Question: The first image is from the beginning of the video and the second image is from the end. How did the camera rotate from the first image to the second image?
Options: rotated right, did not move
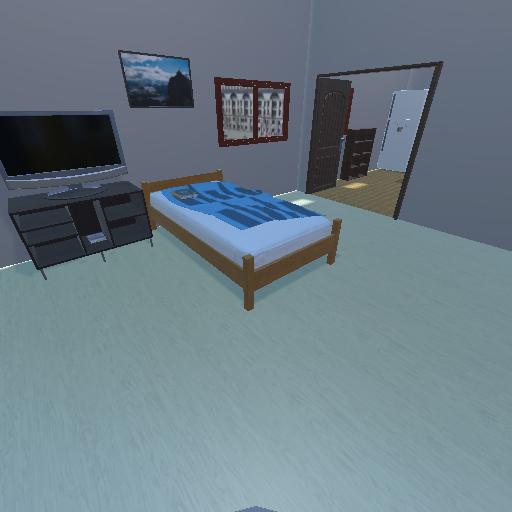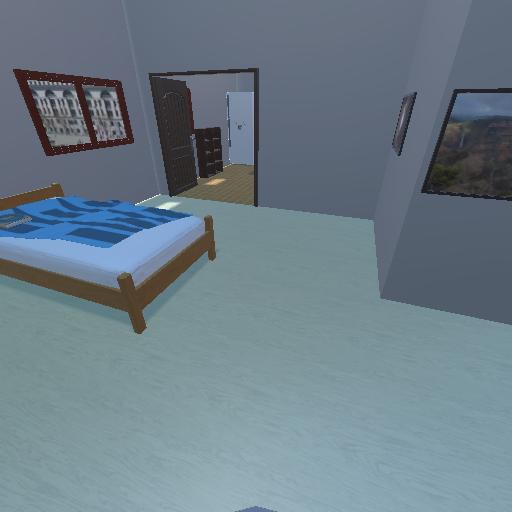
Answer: rotated right